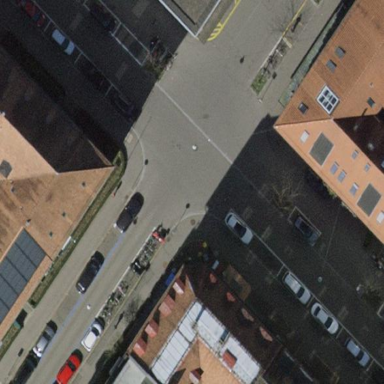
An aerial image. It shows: Parking lane.